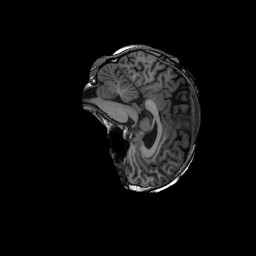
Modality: T1w
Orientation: sagittal
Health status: ill
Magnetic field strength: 3 T